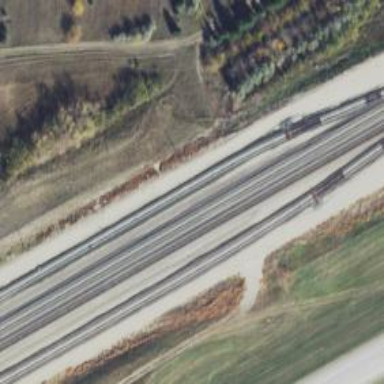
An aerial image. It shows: Railway siding with rails.